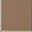
Piece: xx